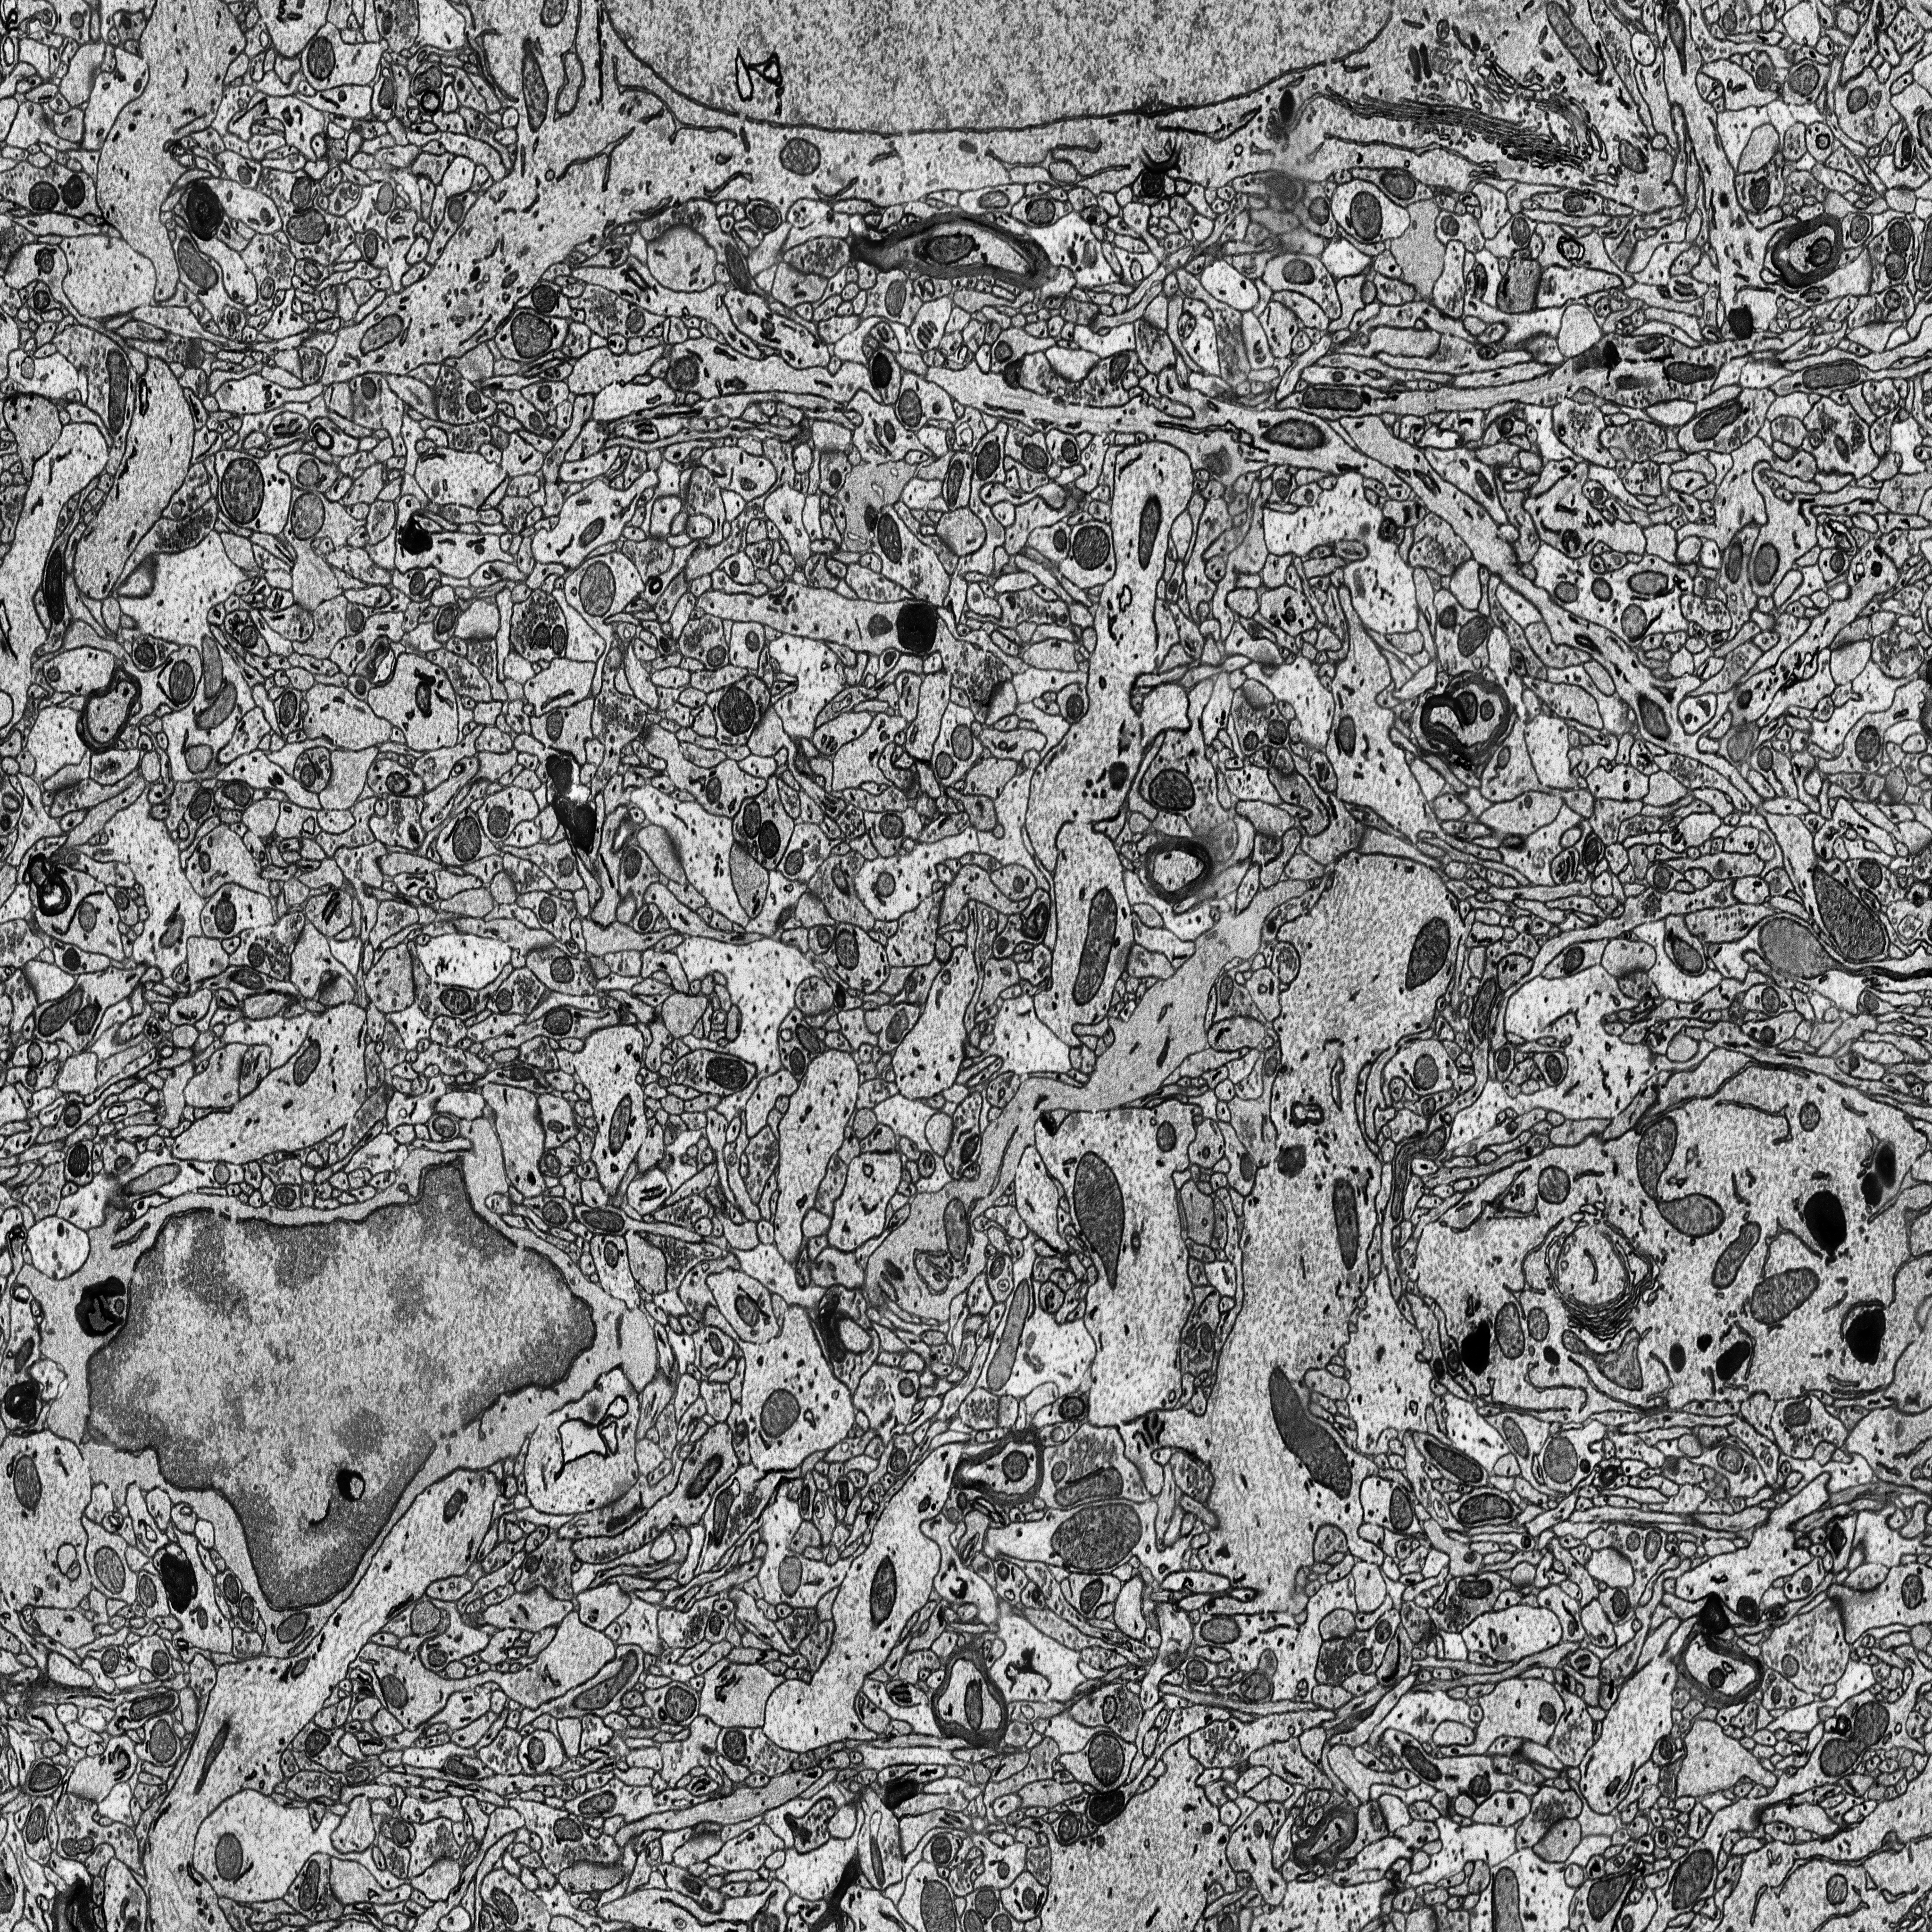
Electron microscopy slice of rat cortex tissue
Slice depth (z): 76
Mitochondria instances in slice: 377